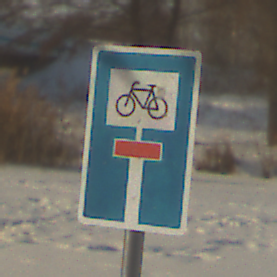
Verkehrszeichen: SackgasseRadverkehrDurchlaessig
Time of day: MorningAfternoon
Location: Outdoor (Suburban)
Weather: PartlyCloudy
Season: NotSpecified
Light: Natural